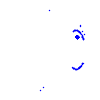
Particle: proton